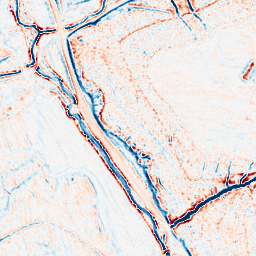
Category: edge_preserving
Decomposition family: bilateral
Decomposition parameters: d: 9
sigma_color: 25
sigma_space: 150
Upsampling method: cubic_mitchell
Upsampling parameters: scale: 4
Upsampling scale: 4